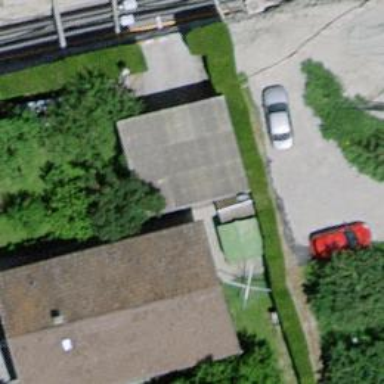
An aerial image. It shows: Garage building.